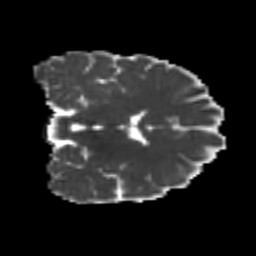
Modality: MD
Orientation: coronal
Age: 22
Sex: female
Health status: healthy
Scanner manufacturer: philips
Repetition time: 7.384 s
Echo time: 0.08599 s